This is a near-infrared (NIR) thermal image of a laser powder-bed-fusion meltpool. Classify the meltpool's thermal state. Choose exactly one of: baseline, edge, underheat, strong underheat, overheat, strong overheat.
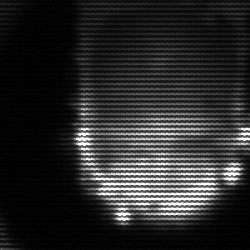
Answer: baseline